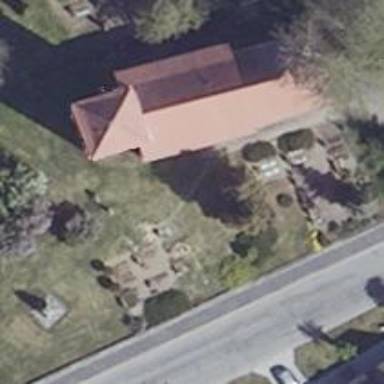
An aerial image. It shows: Beautiful church building.